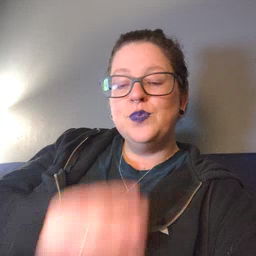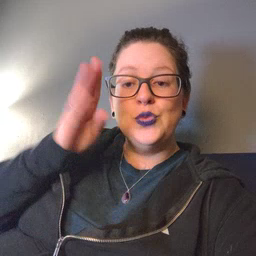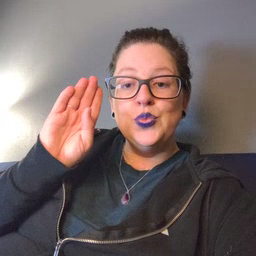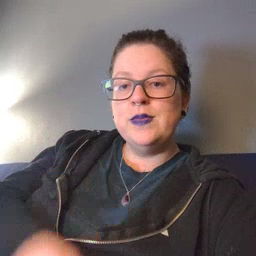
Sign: blue